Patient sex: M
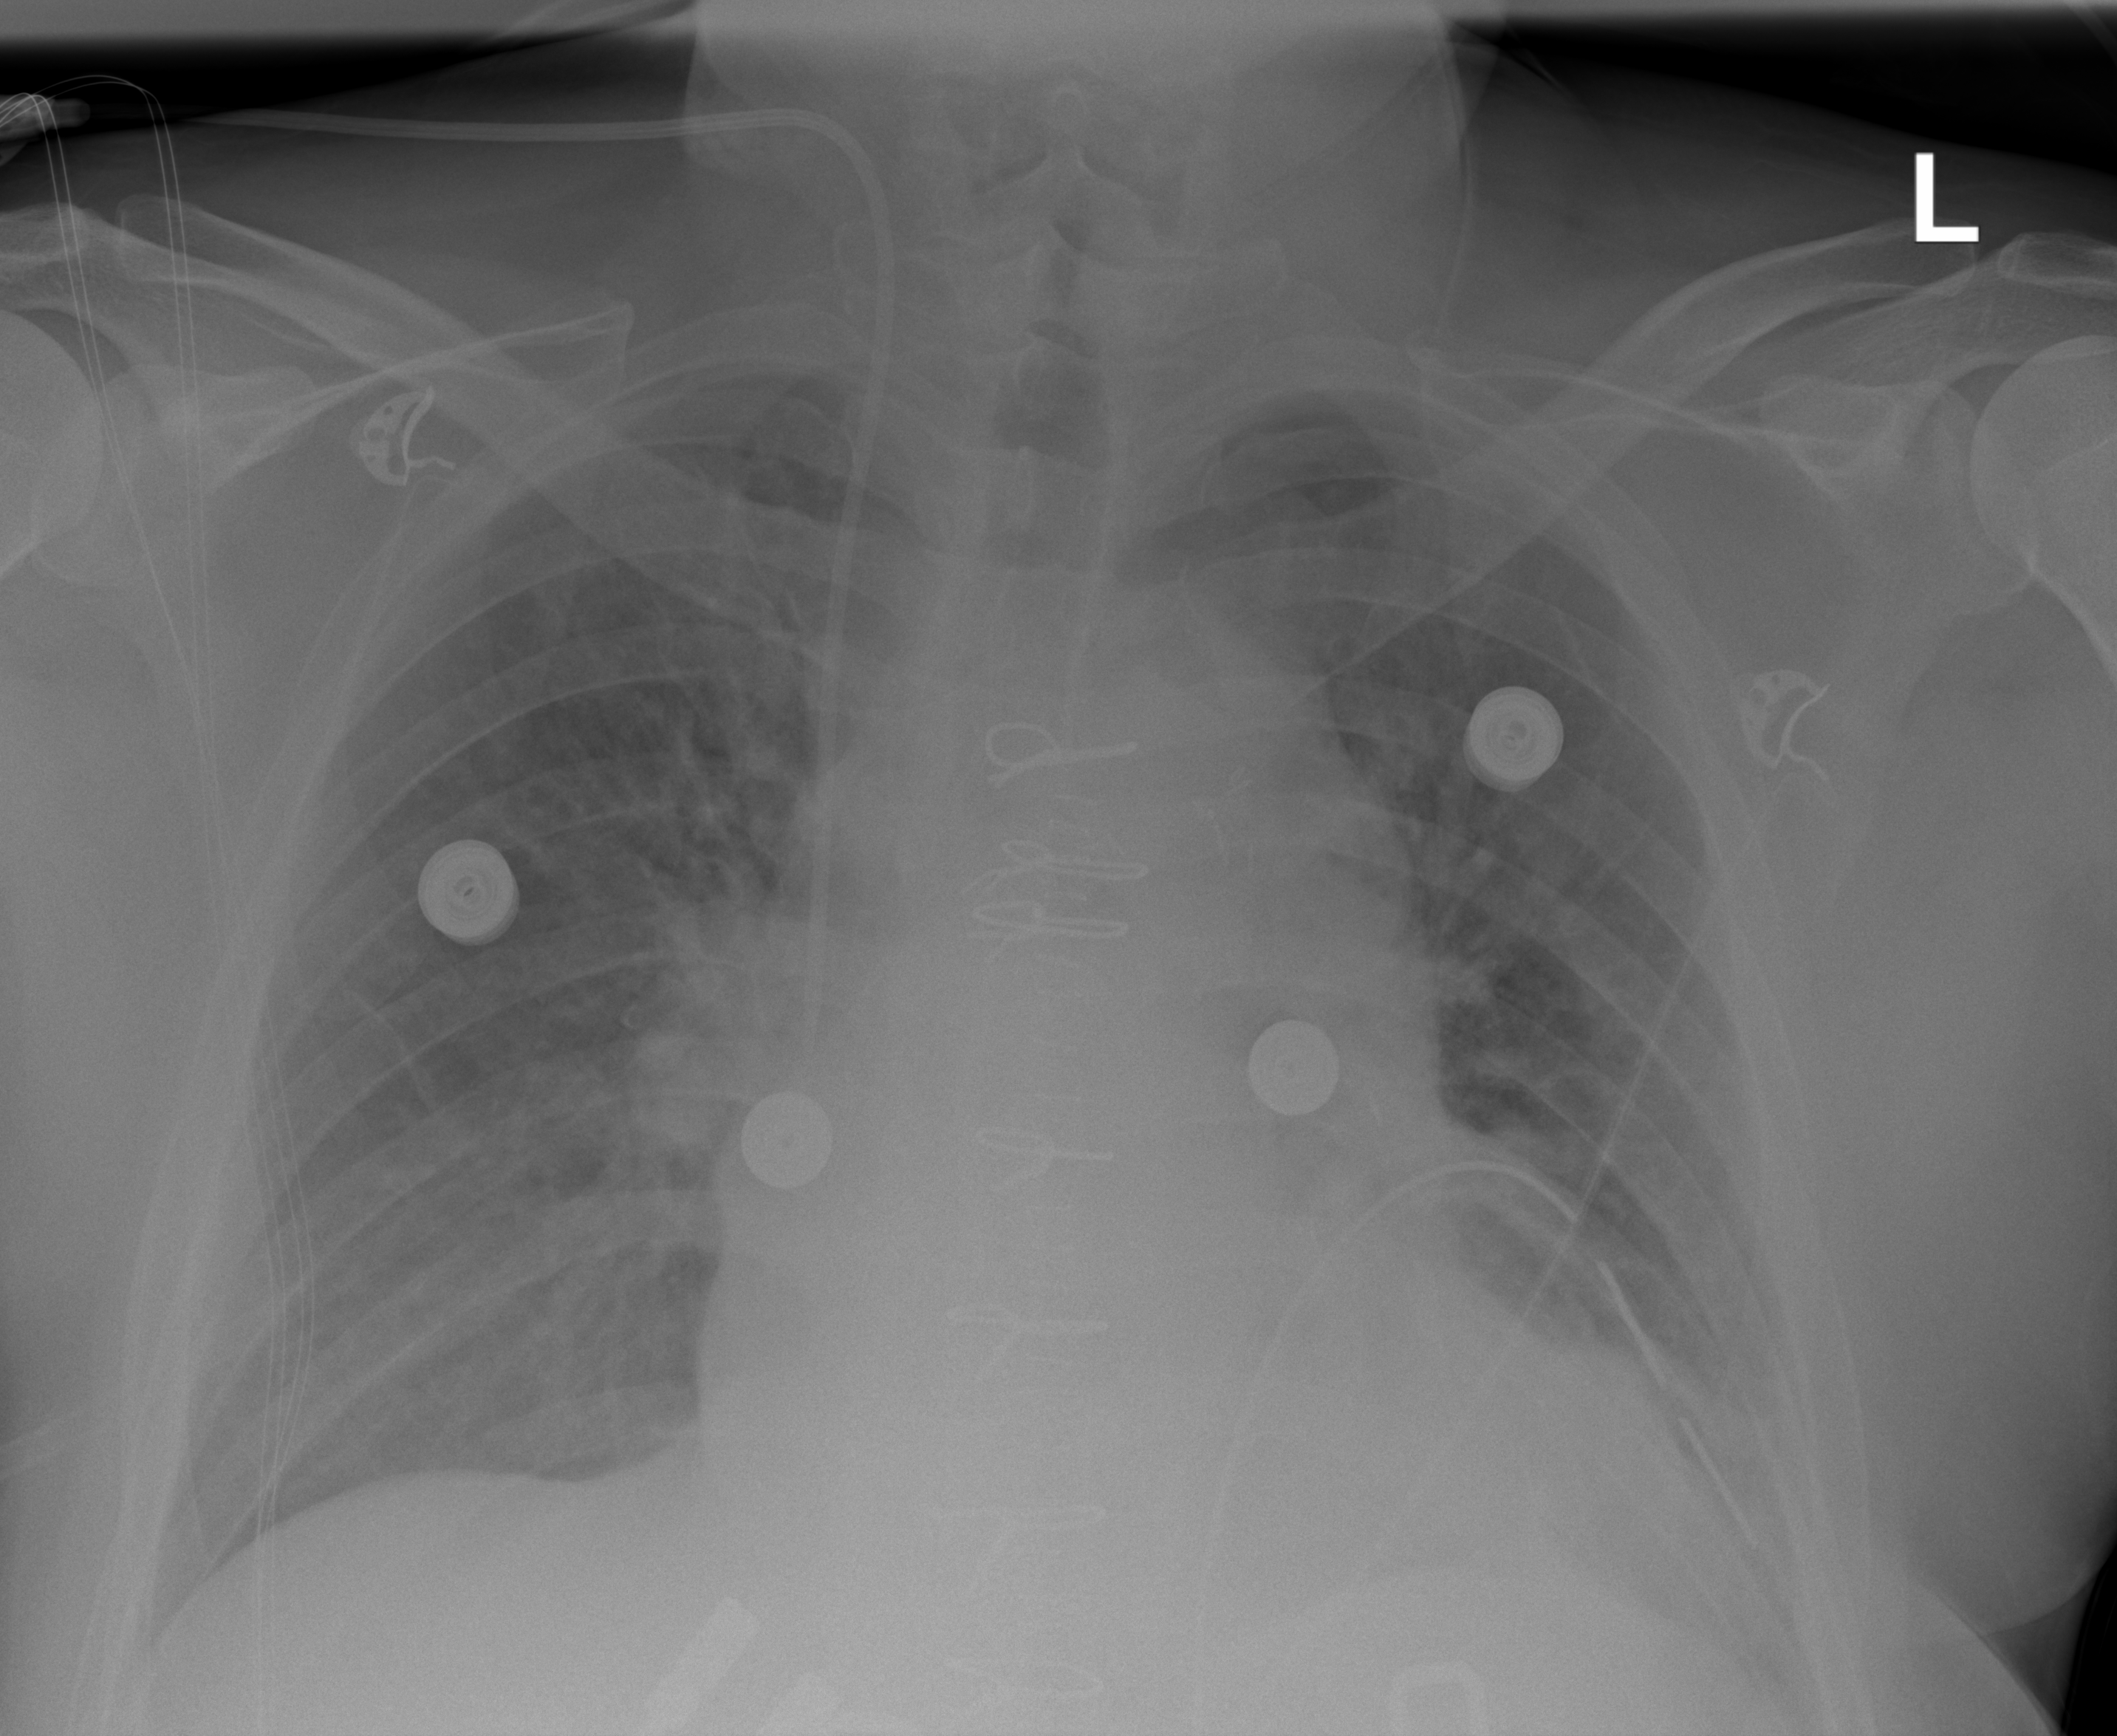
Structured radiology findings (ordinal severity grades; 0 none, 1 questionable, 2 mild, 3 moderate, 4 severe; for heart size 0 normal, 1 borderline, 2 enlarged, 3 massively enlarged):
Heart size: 2
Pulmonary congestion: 2
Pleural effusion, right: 0
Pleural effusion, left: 1
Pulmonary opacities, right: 1
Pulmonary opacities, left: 1
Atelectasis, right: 0
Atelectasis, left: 2